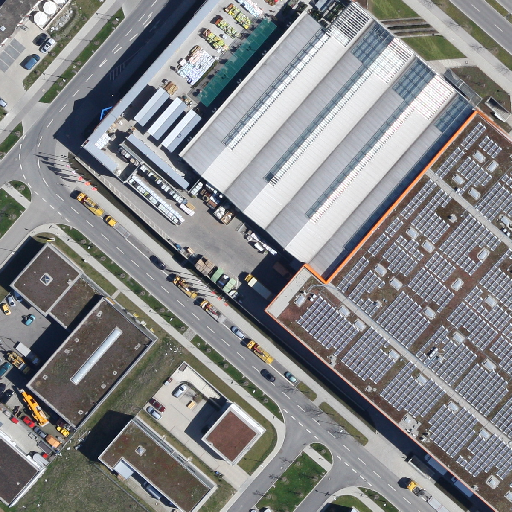
Referring expression: light-duty vehicle in the parking area